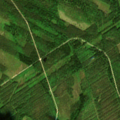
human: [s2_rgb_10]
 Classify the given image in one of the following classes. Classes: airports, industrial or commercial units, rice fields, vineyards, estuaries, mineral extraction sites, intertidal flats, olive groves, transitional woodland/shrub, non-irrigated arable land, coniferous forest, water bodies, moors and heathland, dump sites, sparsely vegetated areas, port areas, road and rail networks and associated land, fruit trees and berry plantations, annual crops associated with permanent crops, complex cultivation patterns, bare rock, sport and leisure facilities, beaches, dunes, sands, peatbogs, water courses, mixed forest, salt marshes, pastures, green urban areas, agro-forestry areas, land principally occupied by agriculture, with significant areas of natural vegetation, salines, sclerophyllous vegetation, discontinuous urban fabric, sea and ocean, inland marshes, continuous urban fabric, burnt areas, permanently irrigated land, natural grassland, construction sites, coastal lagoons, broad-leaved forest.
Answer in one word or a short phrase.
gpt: coniferous forest, mixed forest